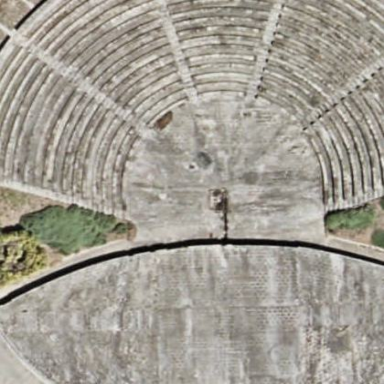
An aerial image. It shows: Theatre.